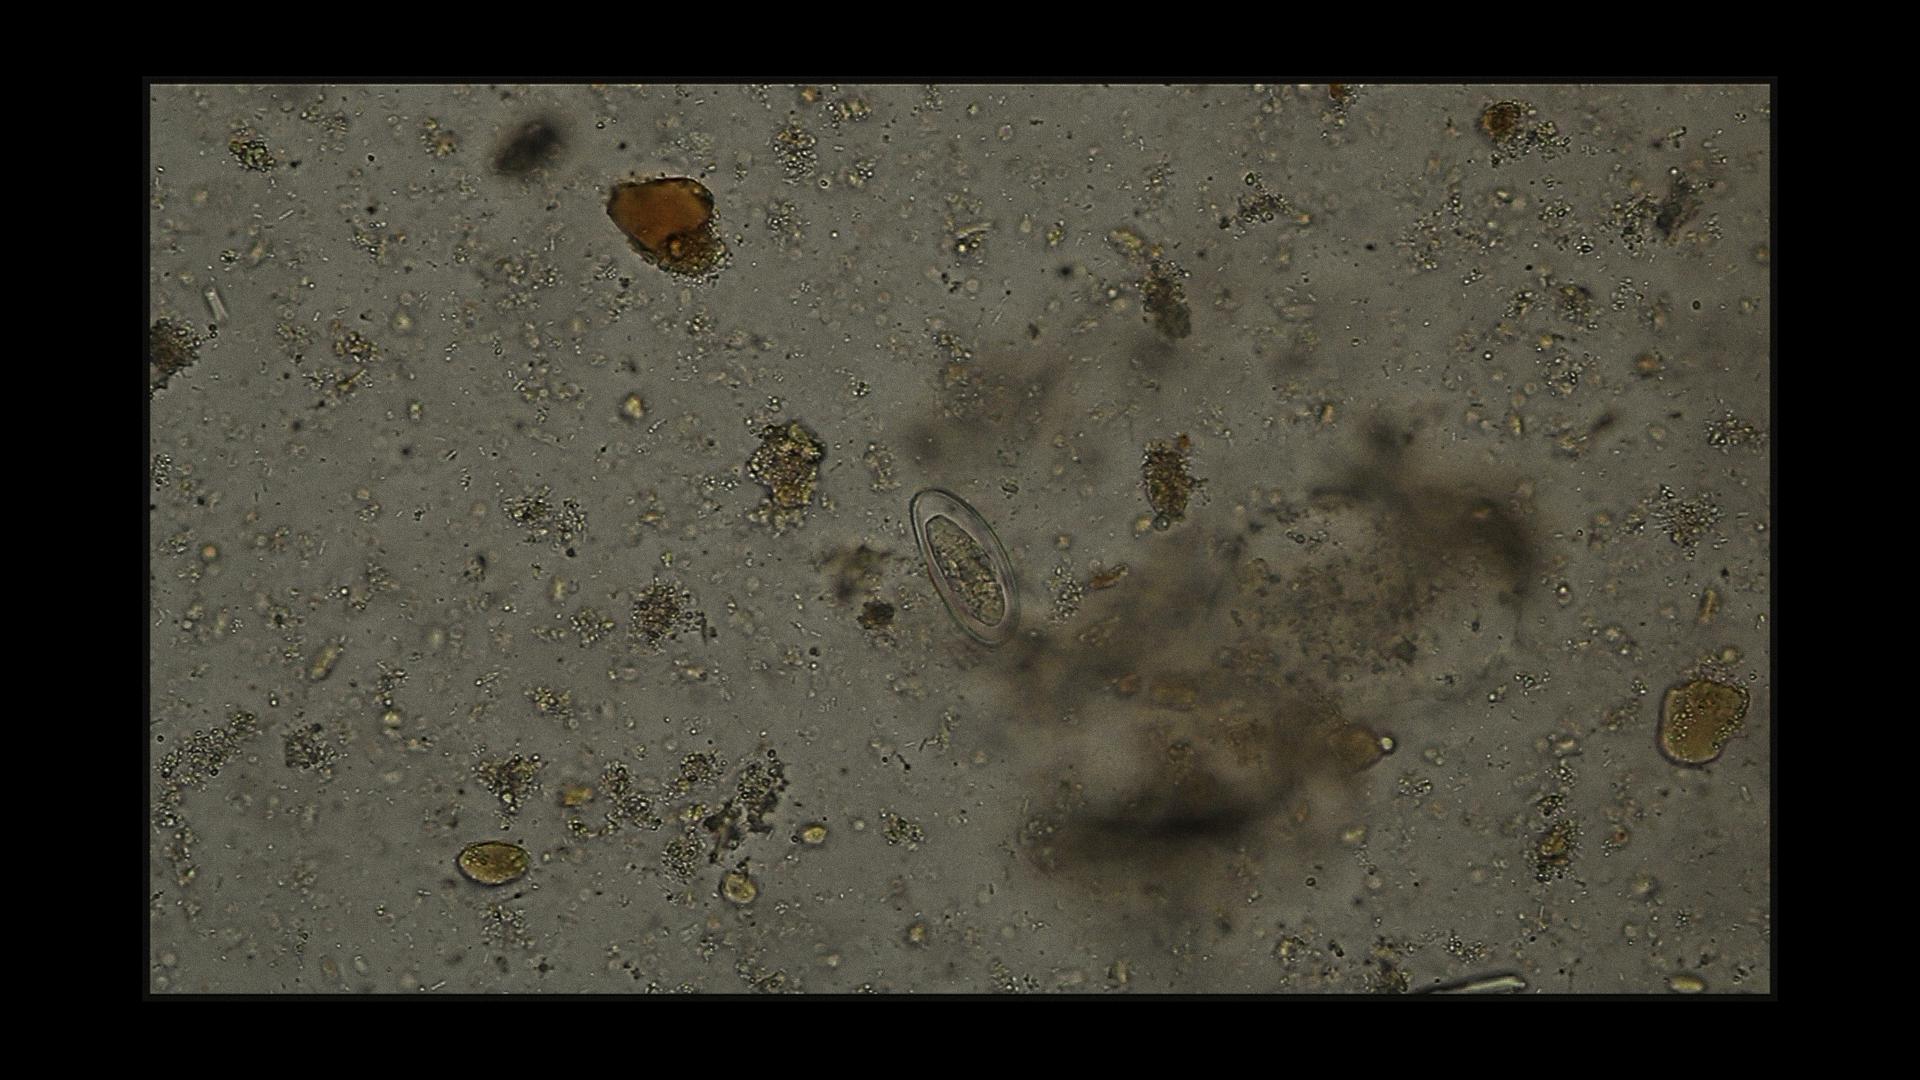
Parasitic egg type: Enterobius vermicularis